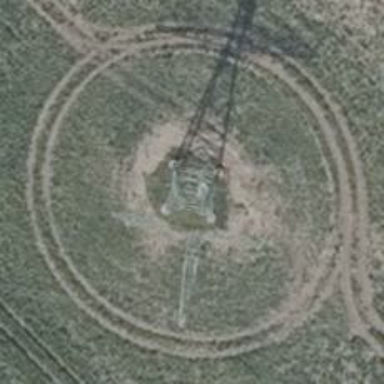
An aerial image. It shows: Power line is depicted.